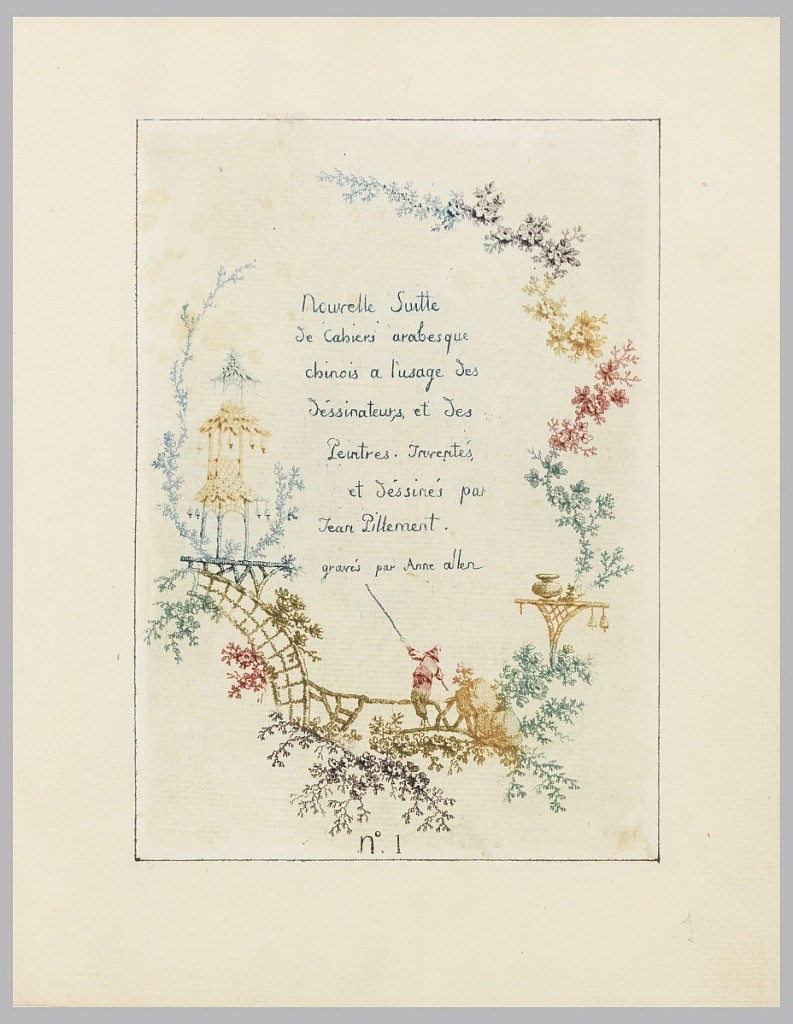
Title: Nouvelle suite de cahiers arabesques chinois a l'usage des dessinateurs et des peintres, no. 1
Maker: Jean-Baptiste Pillement, French, 1728–1808
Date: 1790–1799
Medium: Etching with colored inks à la poupée on off-white laid paper
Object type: Print
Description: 1921-41-17/34: Title page with title of book surrounded by floral...;     1921-41-17: Title page with title of book surrounded by floral...